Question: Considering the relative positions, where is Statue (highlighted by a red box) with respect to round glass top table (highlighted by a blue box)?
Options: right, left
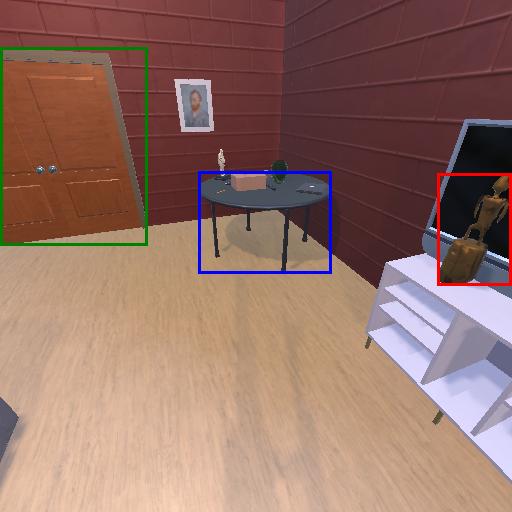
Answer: right